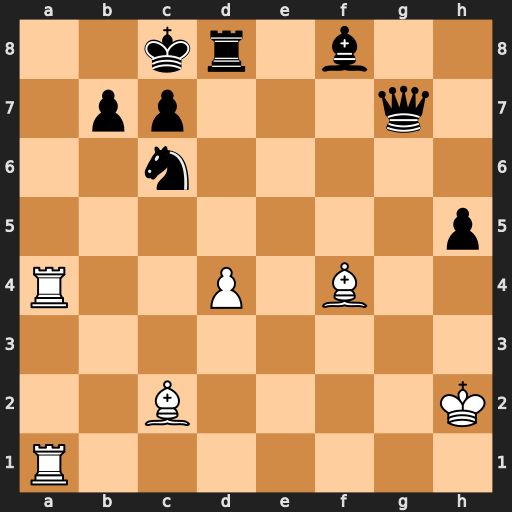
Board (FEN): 2kr1b2/1pp3q1/2n5/7p/R2P1B2/8/2B4K/R7
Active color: w
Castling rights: -
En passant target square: -
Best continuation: Bf5+ Rd7 Ra8+ Nb8 Rc1 Qxd4 Rxc7+